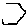
Label: hexagon